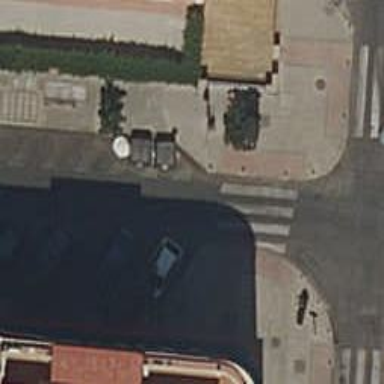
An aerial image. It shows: Marked crossing on the road.